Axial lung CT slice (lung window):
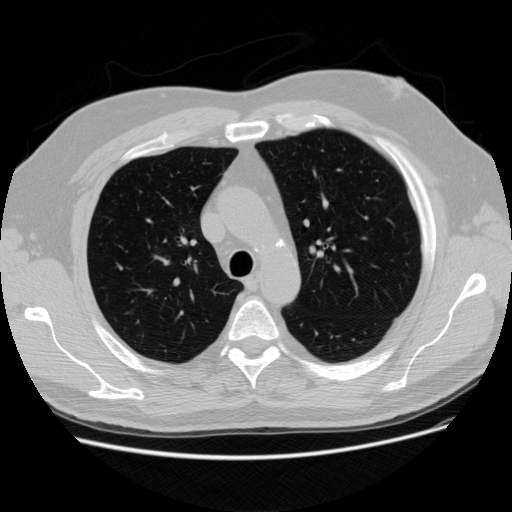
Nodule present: no